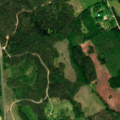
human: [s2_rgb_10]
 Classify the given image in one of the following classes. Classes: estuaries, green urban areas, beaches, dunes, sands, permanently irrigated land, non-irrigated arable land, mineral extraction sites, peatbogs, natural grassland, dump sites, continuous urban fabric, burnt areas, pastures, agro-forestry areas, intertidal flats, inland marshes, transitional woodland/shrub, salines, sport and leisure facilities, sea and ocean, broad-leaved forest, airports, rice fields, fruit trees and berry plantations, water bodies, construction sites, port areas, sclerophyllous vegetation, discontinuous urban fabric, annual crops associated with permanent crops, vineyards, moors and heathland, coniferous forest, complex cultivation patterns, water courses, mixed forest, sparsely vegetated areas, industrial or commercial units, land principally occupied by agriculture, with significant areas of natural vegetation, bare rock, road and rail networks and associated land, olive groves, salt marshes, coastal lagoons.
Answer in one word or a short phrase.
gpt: coniferous forest, mixed forest, transitional woodland/shrub